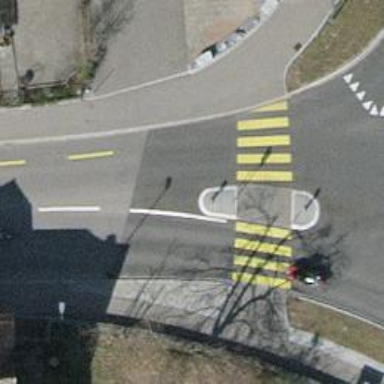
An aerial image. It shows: Kerb barrier.